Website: apple
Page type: billing-address
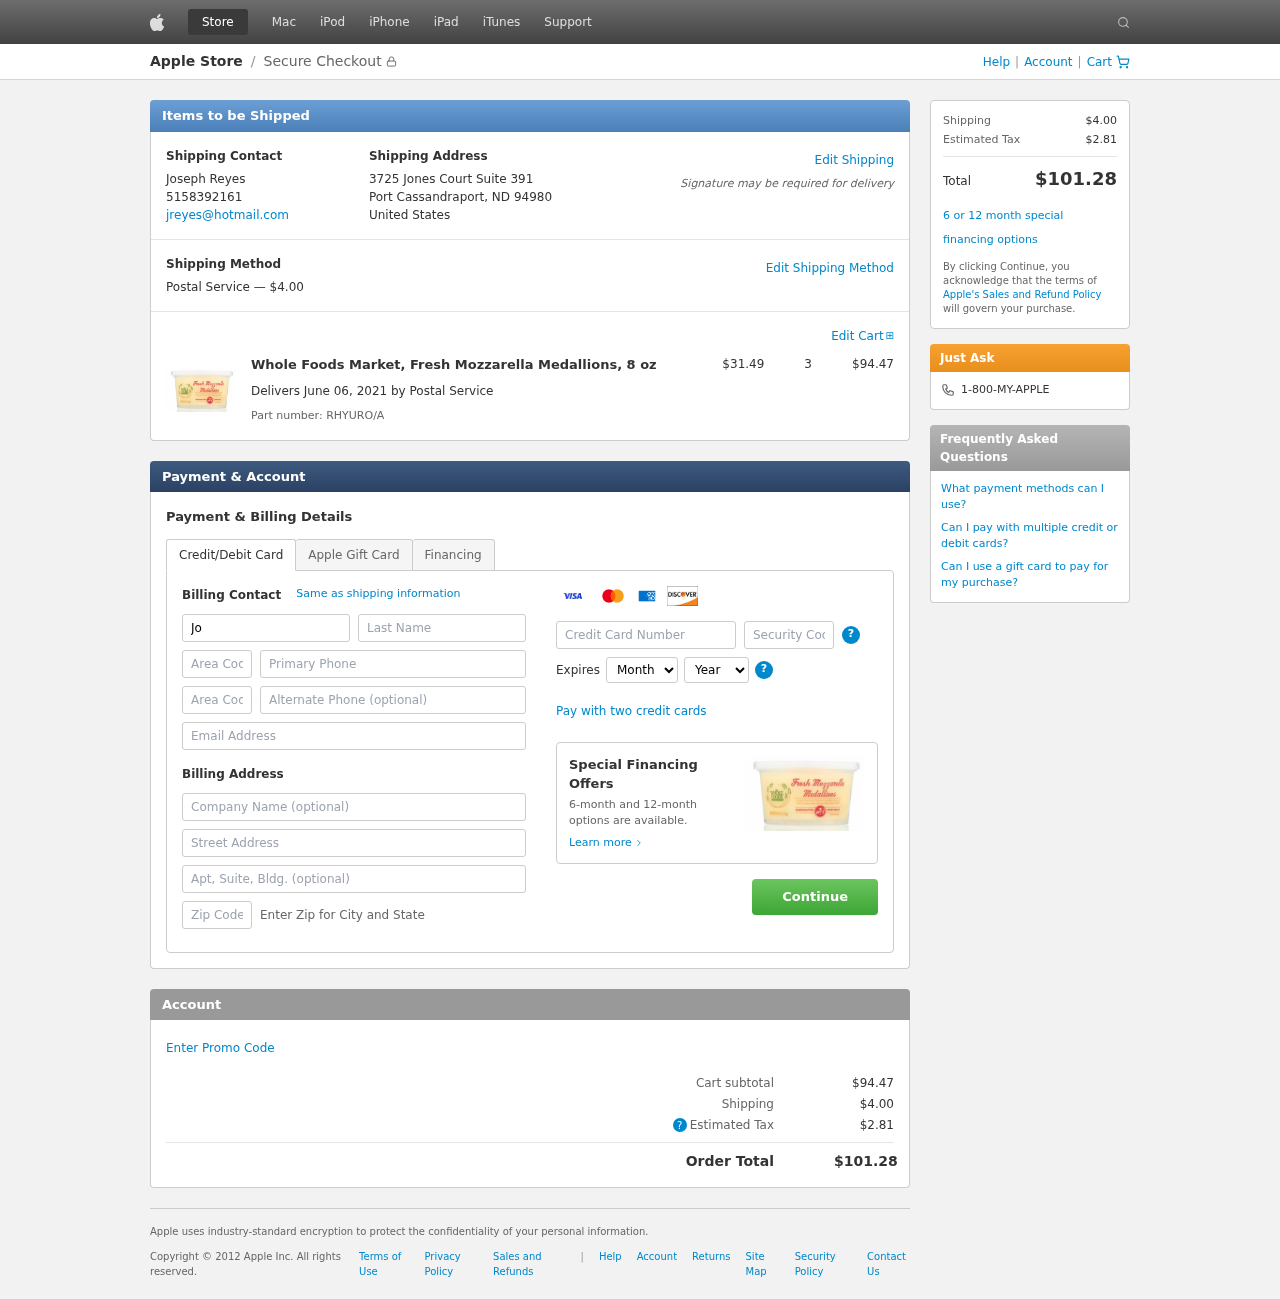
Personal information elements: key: PII_CARD_CVV
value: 969
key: PII_CARD_EXPIRY_MONTH
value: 04
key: PII_CARD_EXPIRY_YEAR
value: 28
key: PII_CARD_NUMBER
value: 2602 1315 2714 9182
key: PII_CITY_STATE_ZIP
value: Port Cassandraport, ND 94980
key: PII_COUNTRY
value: United States
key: PII_EMAIL
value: jreyes@hotmail.com
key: PII_FIRSTNAME
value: Joseph
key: PII_FULLNAME
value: Joseph Reyes
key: PII_LASTNAME
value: Reyes
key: PII_PHONE
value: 5158392161
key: PII_PHONE_AREA
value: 515
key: PII_STREET
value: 3725 Jones Court Suite 391
Product elements: key: PRODUCT1_NAME
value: Whole Foods Market, Fresh Mozzarella Medallions, 8 oz
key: PRODUCT1_PRICE
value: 31.49
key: PRODUCT1_QUANTITY
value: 3
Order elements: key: ORDER_SHIPPING_COST
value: $4.00
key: ORDER_SUBTOTAL
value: $94.47
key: ORDER_DELIVERY_DATE
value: June 06, 2021
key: ORDER_PART_NUMBER
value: RHYURO/A
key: ORDER_TAX
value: $2.81
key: ORDER_TOTAL
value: $101.28